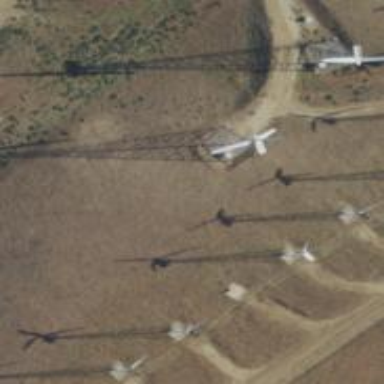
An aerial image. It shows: Wind generator is in the picture.